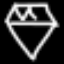
Label: diamond